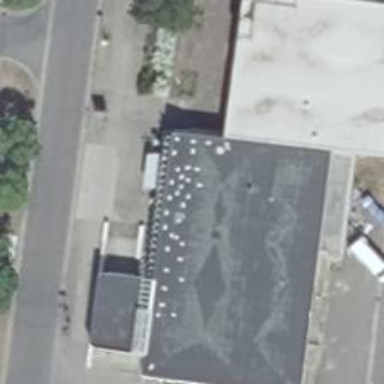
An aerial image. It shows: Commercial building.